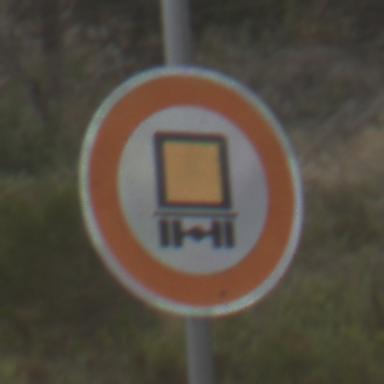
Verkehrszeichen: VerbotKennzeichnungspflichtigeKraftfahrzeugeGefaehrlicheGueter
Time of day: Midday
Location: Outdoor (Nature)
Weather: Overcast
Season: NotSpecified
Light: Natural